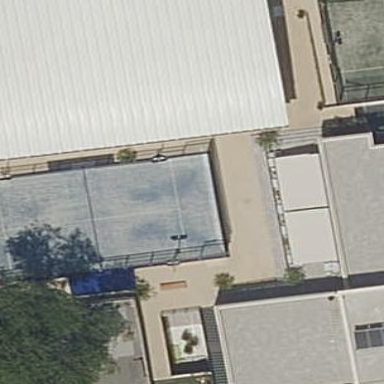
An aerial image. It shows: Building used as fitness center.